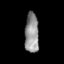
Tissue: skin
Cell type: Epithelial cells
Senescence score: 0.28
Nuclear area (px): 544
Mean DAPI intensity: 145.75